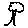
Label: tree